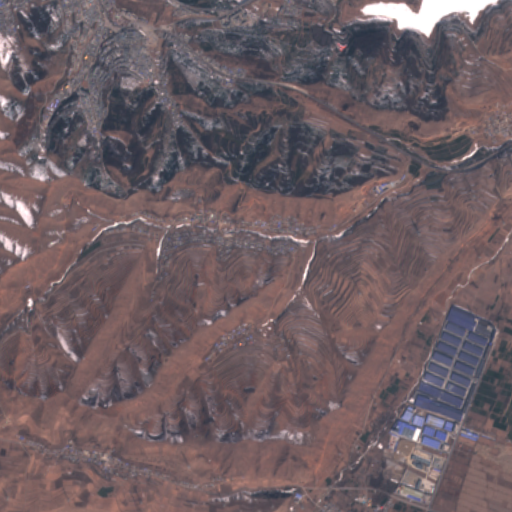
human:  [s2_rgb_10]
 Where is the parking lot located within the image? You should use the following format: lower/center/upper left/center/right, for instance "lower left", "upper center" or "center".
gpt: The parking lot is located in the upper left of the image.
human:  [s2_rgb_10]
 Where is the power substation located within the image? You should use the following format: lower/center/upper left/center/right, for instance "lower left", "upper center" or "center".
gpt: The power substation is located in the center right of the image.
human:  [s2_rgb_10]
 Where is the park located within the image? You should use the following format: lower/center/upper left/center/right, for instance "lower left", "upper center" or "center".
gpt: There is no park in the image.